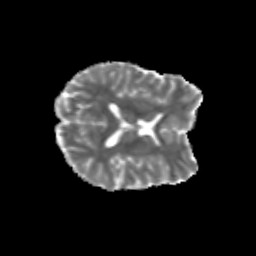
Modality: MD
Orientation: axial
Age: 28
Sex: female
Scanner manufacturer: siemens
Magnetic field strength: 3 T
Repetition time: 3.5 s
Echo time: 0.125 s